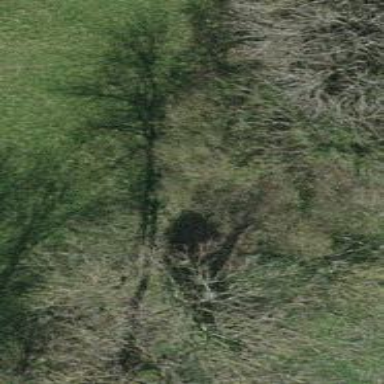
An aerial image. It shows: Beautiful tree in nature.